Question: I have several objects hosted by Facebook that are posted to users' activity logs. The URL for the image is pointed to our content delivery solution, which redirects to a versioned image. This means that the URL can stay constant, but the image might change.
As you can see in this image

when the image changes, Facebook can still load it correctly (see the og:image column), but the image created in the actual post (see the hover text, which comes from <URL>, but if there's a way to force Facebook to refresh its cached image, that would be better. Does such a call or method exist?
In similar questions, I have heard that POST calls to
'''
https://graph.facebook.com/?id=[ID]&scrape=true
'''
can rescrape the data, but I have been unsuccessful with that call (it appears to only scrape the data if the object is self-hosted, is that right?).
There was also something about adding fbrefresh=[ANYTHING] to the URL, but it sounds like that is equivalent to adding a dummy parameter.
Also, using the debugger does not seem to do anything either. I have entered tried:
'''
- http://developers.facebook.com/tools/debug/og/object?q=[ID]
- http://developers.facebook.com/tools/debug/og/object?q=[ID]&refresh=[ANYTHING]
- http://developers.facebook.com/tools/debug/og/object?q=[Image URL]
- http://developers.facebook.com/tools/debug/og/object?q=[Image URL]&refresh=[ANYTHING]
'''
Also
'''
- http://graph.facebook.com/?id=[ID]&scrape=true
'''
All to no avail.
Lastly, does anyone know if/when the cache might be refresh normally? Or would it be expected that the image persists forever?
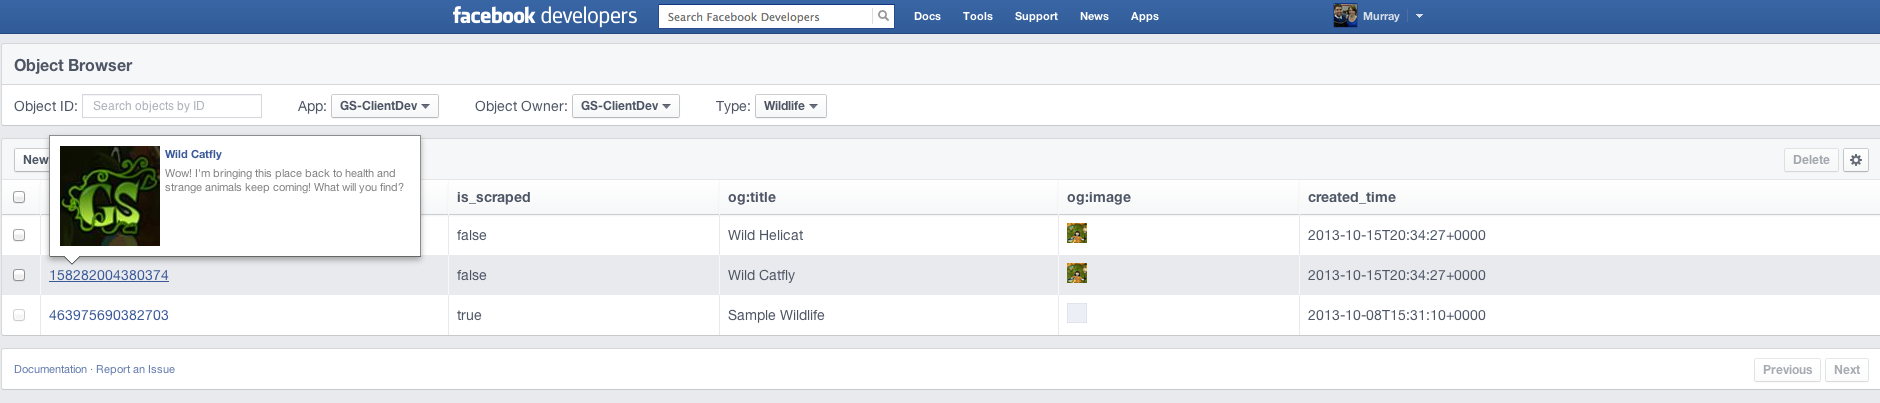
Answer: <URL> says:
'''
Updating Objects
When an action is published, or a Like button pointing to the object clicked, Facebook will 'scrape' the HTML page of the object and read the meta tags. The object scrape also occurs when:
The object URL is input in the Object Debugger
Every 7 days after the first scrape
When an app triggers a scrape using an API endpoint
This Graph API endpoint is simply a call to:
POST /?id={object-instance-id or object-url}&scrape=true
'''
When you do this 'scrape=true' thing, facebook will go to the og:url parameter and scrape all og parameters on this site. So make sure that this page (og:url) has the appropriate og:image meta tag with the new image url.
If you update the image, you've to rename it (update og:image url) otherwise facebook doesn't know that you've a new image.